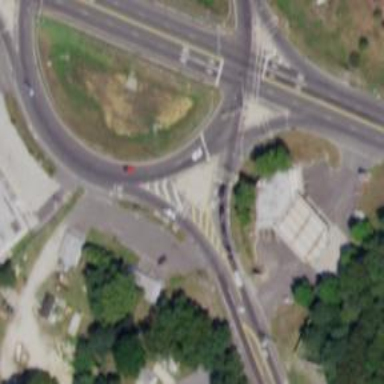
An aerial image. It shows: Primary highway with asphalt surface and circular junction.